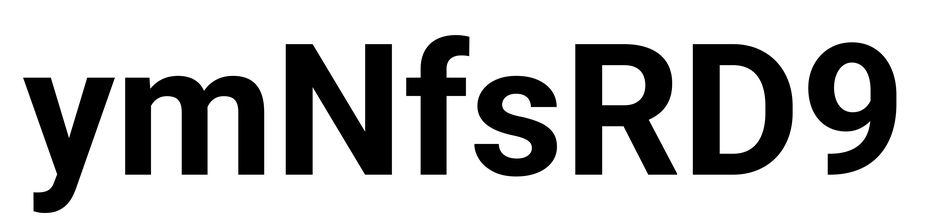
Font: Roboto_Bold